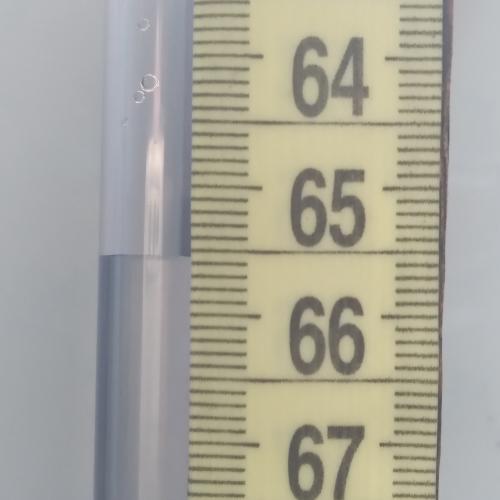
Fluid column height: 65.5 cm